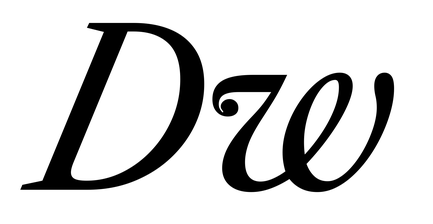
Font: LibreCaslonText-Italic_Italic